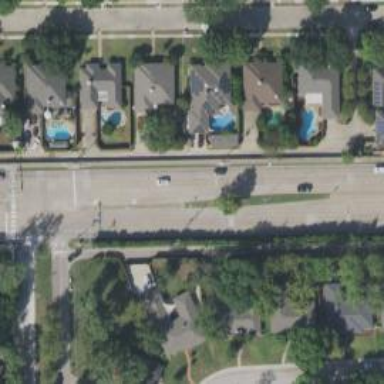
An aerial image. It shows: Secondary road.